Question:
How might I approach this problem? I am thinking I try to put tiles, then if I cant put any more, I need to backtrack ... but how do I know how much to backtrack? Also after putting a tile, how might I (the code) decide which next tile to fill and with which type of tile?
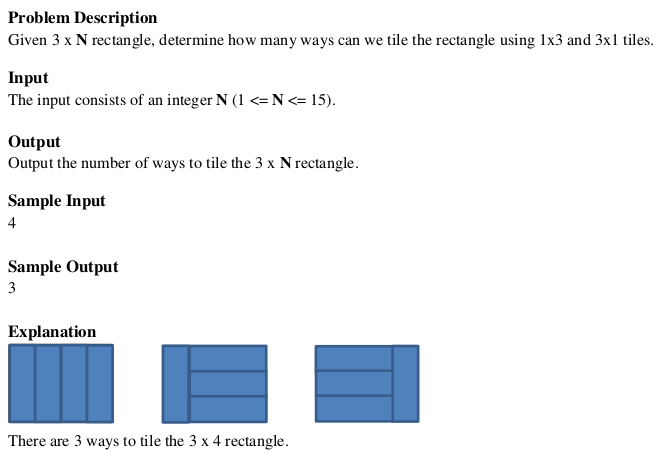
Answer: use this recurrence : 'F(N) = F(N - 1) + F(N - 3)'
with base case : 'F(0) = F(1) = F(2) = 1'
Here, F(N) represents no of ways of tiling a 3XN grid with 3X1 or 1X3 tiles.
- if you place a 3X1 tile, then you just need to solve for 'F(N - 1)'.- if you place a 1x3 tile, then you cant place a 3x1 tile under
it. Basically, you will have to place a set of three 1x3 tiles
together, hence you solve for 'F(N - 3)'.
Take the sum, and you get the recurrence i mentioned above.
Hope this helps :)